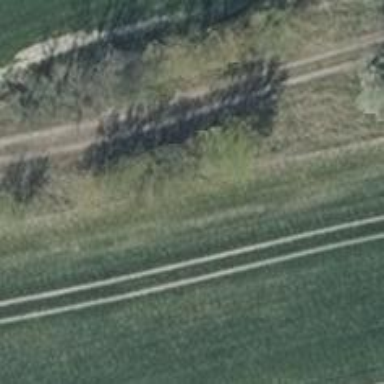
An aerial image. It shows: Row of deciduous broadleaved trees.